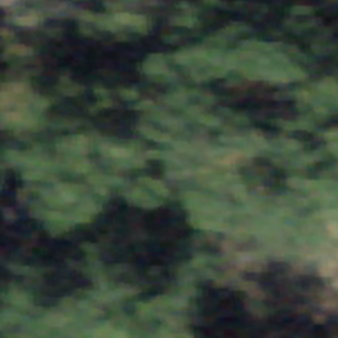
Label: other